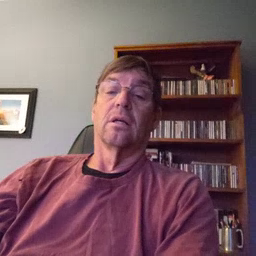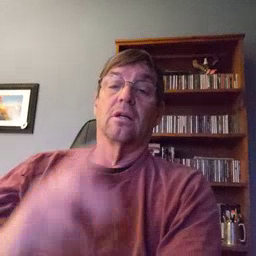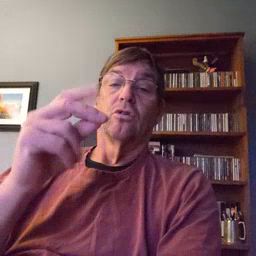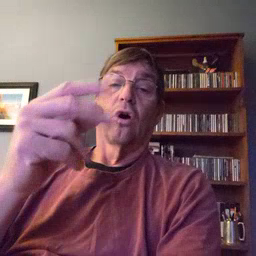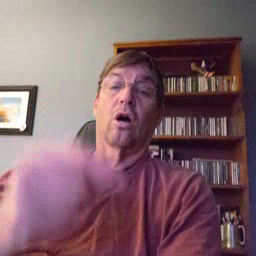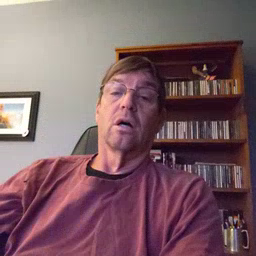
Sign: dog